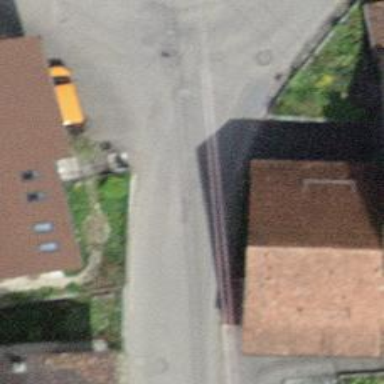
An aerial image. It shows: Bus stop with platform for public transport.